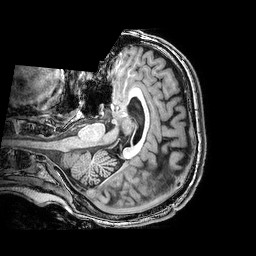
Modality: T1w
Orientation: axial
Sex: male
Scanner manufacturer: philips
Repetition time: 0.008101 s
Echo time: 0.00372 s